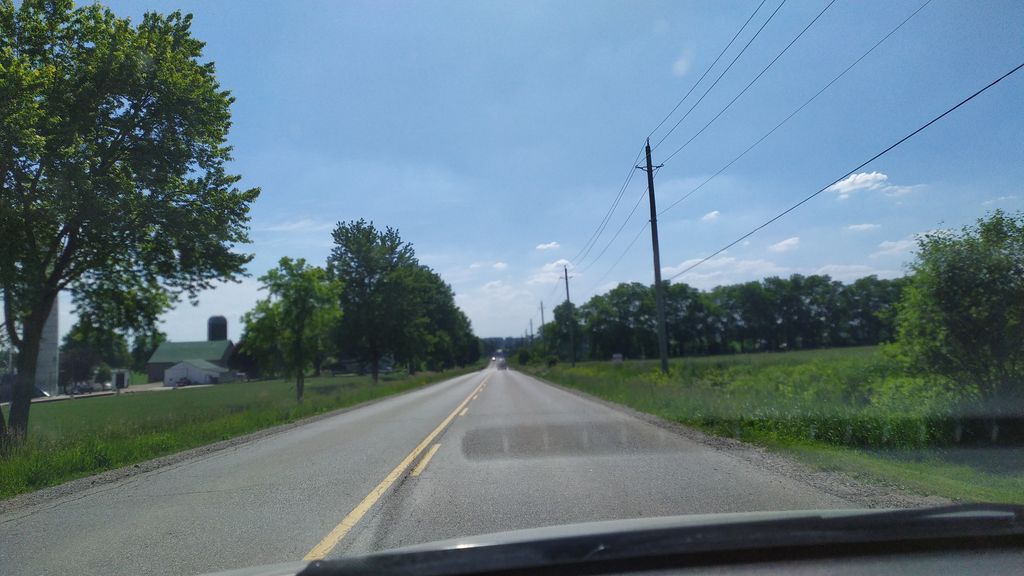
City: kitchener-waterloo